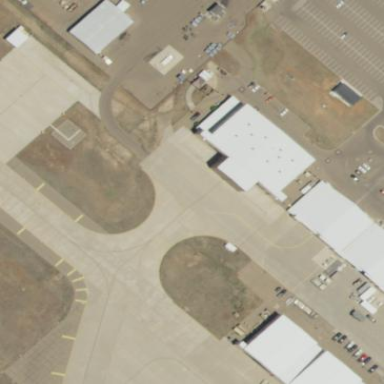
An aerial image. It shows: Hangar building located at airport.